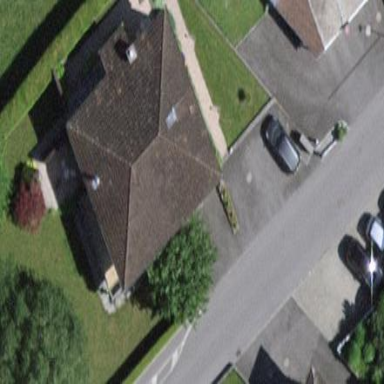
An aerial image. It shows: Detached building.